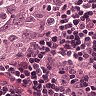
Metastatic tissue present: yes